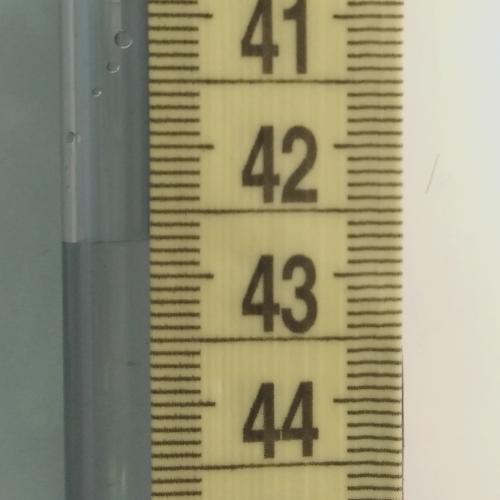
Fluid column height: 42.7 cm